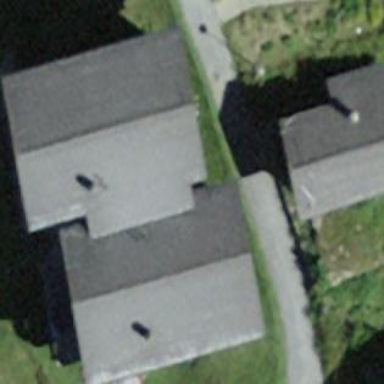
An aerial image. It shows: Image showing building with apartments.